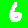
Digit: 6